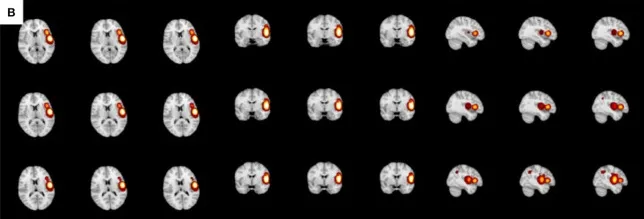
(B) The MEG STOUT method delineated epileptic zone at the left insular long gyrus of island and the parietal opercula. Thirteen spikes were marked in this patient and Source localization was conducted using ECD and STOUT on each spike within a -100 to 100 ms time window around the peak spike signal. All results displayed over the corticalsur face are thresholded at 50% of the maximum amplitude. As ECD method assumes that a small number of focal sources exist that can be equivalent to a few current dipoles in the brain, the result of MEG ECD method is localized to right posterior cingulate cortex. And the STOUT method is localized to the left insular long gyrus of island and the parietal opercula through localization bias compensation.
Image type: radiology (ct)